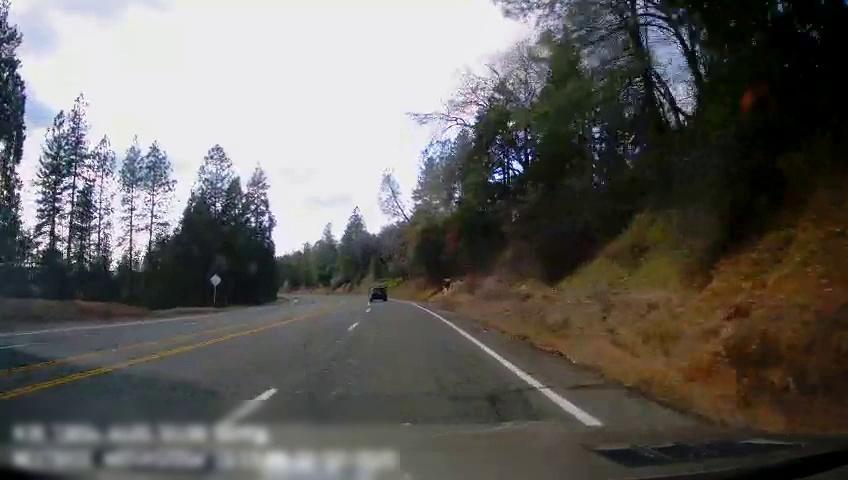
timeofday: Day
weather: Cloudy
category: Drivable Space
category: Vehicles | SUV
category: Lanes | Opposite Lane
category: Lanes | Alternate Lane
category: Lanes | Alternate Lane
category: Lanes | Current Lane
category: Lanes | Current Lane
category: Traffic | Signs